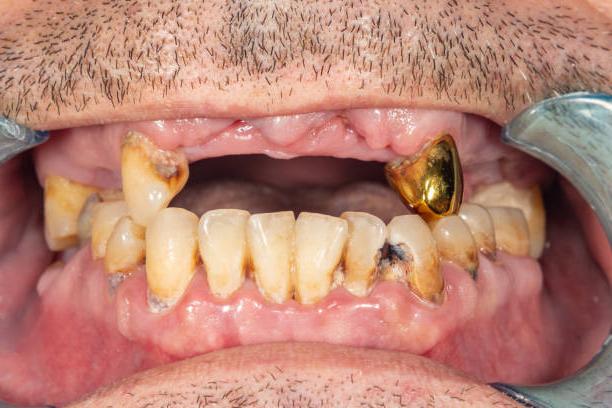
Condition: Gingivitis